Question: Is there a way to get the images touching like in this image without guessing the heights of each horizontal LinearLayout?

As you can see from my XML i had to guess the LinearLayout heights at 144dp to get this effect, is there a better way that would work on different screen sizes?
'''
<LinearLayout
android:id="@+id/LinearLayout"
android:layout_width="match_parent"
android:layout_height="wrap_content"
android:orientation="vertical" >
<LinearLayout
android:id="@+id/LinearLayout01"
android:layout_width="match_parent"
android:layout_height="144dp" >
<ImageView
android:id="@+id/ImageView01"
android:layout_width="match_parent"
android:layout_height="match_parent"
android:layout_weight="1"
android:src="@drawable/ic_sport" />
<ImageView
android:id="@+id/ImageView02"
android:layout_width="match_parent"
android:layout_height="match_parent"
android:layout_weight="1"
android:src="@drawable/ic_science" />
</LinearLayout>
<LinearLayout
android:id="@+id/LinearLayout02"
android:layout_width="match_parent"
android:layout_height="144dp"
android:layout_gravity="fill_horizontal" >
<ImageView
android:id="@+id/imageView03"
android:layout_width="match_parent"
android:layout_height="match_parent"
android:layout_weight="1"
android:src="@drawable/ic_science" />
<ImageView
android:id="@+id/imageView04"
android:layout_width="match_parent"
android:layout_height="match_parent"
android:layout_weight="1"
android:src="@drawable/ic_sport" />
</LinearLayout>
<LinearLayout
android:id="@+id/LinearLayout03"
android:layout_width="match_parent"
android:layout_height="144dp"
android:layout_gravity="fill_horizontal" >
<ImageView
android:id="@+id/ImageView05"
android:layout_width="match_parent"
android:layout_height="match_parent"
android:layout_weight="1"
android:src="@drawable/ic_sport" />
<ImageView
android:id="@+id/ImageView06"
android:layout_width="match_parent"
android:layout_height="match_parent"
android:layout_weight="1"
android:src="@drawable/ic_science" />
</LinearLayout>
</LinearLayout>
'''
If possible I would prefer to be able to do it in XML. The images are square so they have to fill the width and still be in proportion. I can almost do it with fitXY but that just stretches their width and not their height.
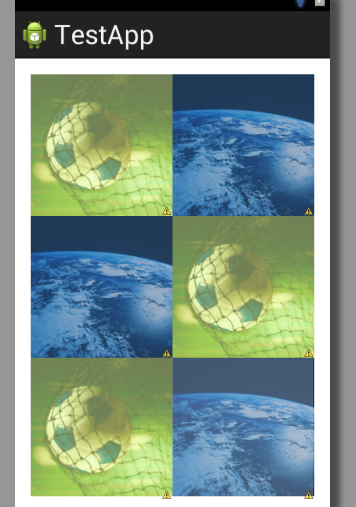
Answer: Whilst the images aren't perfectly square (although its quite unnoticeable) i managed to solve this problem by using 2 Vertical 'LinearLayout's instead of 3 Horizontal ones and using 'ScaleType=fitXY' to fill the remaining gaps, leaving me with this:

From the code:
'''
<LinearLayout xmlns:android="http://schemas.android.com/apk/res/android"
android:id="@+id/LinearLayout"
android:layout_width="match_parent"
android:layout_height="match_parent"
android:orientation="horizontal" >
<LinearLayout
android:id="@+id/LinearLayout01"
android:layout_width="fill_parent"
android:layout_height="match_parent"
android:layout_weight="1"
android:orientation="vertical"
android:weightSum="3" >
<ImageView
android:id="@+id/ImageView03"
android:layout_width="match_parent"
android:layout_height="match_parent"
android:layout_weight="1"
android:scaleType="fitXY"
android:src="@drawable/ic_science" />
<ImageView
android:id="@+id/ImageView01"
android:layout_width="match_parent"
android:layout_height="match_parent"
android:layout_weight="1"
android:scaleType="fitXY"
android:src="@drawable/ic_sport" />
<ImageView
android:id="@+id/ImageView02"
android:layout_width="match_parent"
android:layout_height="match_parent"
android:layout_weight="1"
android:scaleType="fitXY"
android:src="@drawable/ic_science" />
</LinearLayout>
<LinearLayout
android:id="@+id/LinearLayout02"
android:layout_width="match_parent"
android:layout_height="match_parent"
android:layout_weight="1"
android:orientation="vertical"
android:weightSum="3" >
<ImageView
android:id="@+id/ImageView04"
android:layout_width="match_parent"
android:layout_height="match_parent"
android:layout_weight="1"
android:scaleType="fitXY"
android:src="@drawable/ic_sport" />
<ImageView
android:id="@+id/imageView03"
android:layout_width="match_parent"
android:layout_height="match_parent"
android:layout_weight="1"
android:scaleType="fitXY"
android:src="@drawable/ic_science" />
<ImageView
android:id="@+id/imageView04"
android:layout_width="match_parent"
android:layout_height="match_parent"
android:layout_weight="1"
android:scaleType="fitXY"
android:src="@drawable/ic_sport" />
</LinearLayout>
</LinearLayout>
'''